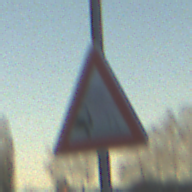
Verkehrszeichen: SplittSchotter
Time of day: SunriseSunset
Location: Outdoor (Nature)
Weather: Clear
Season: Winter
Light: Natural